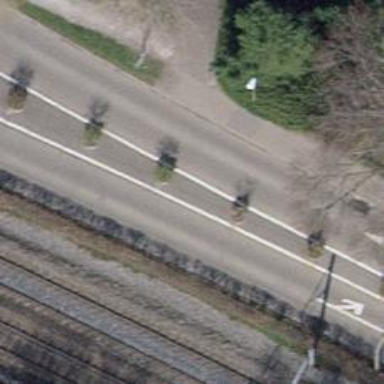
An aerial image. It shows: Planter barrier.